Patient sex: M
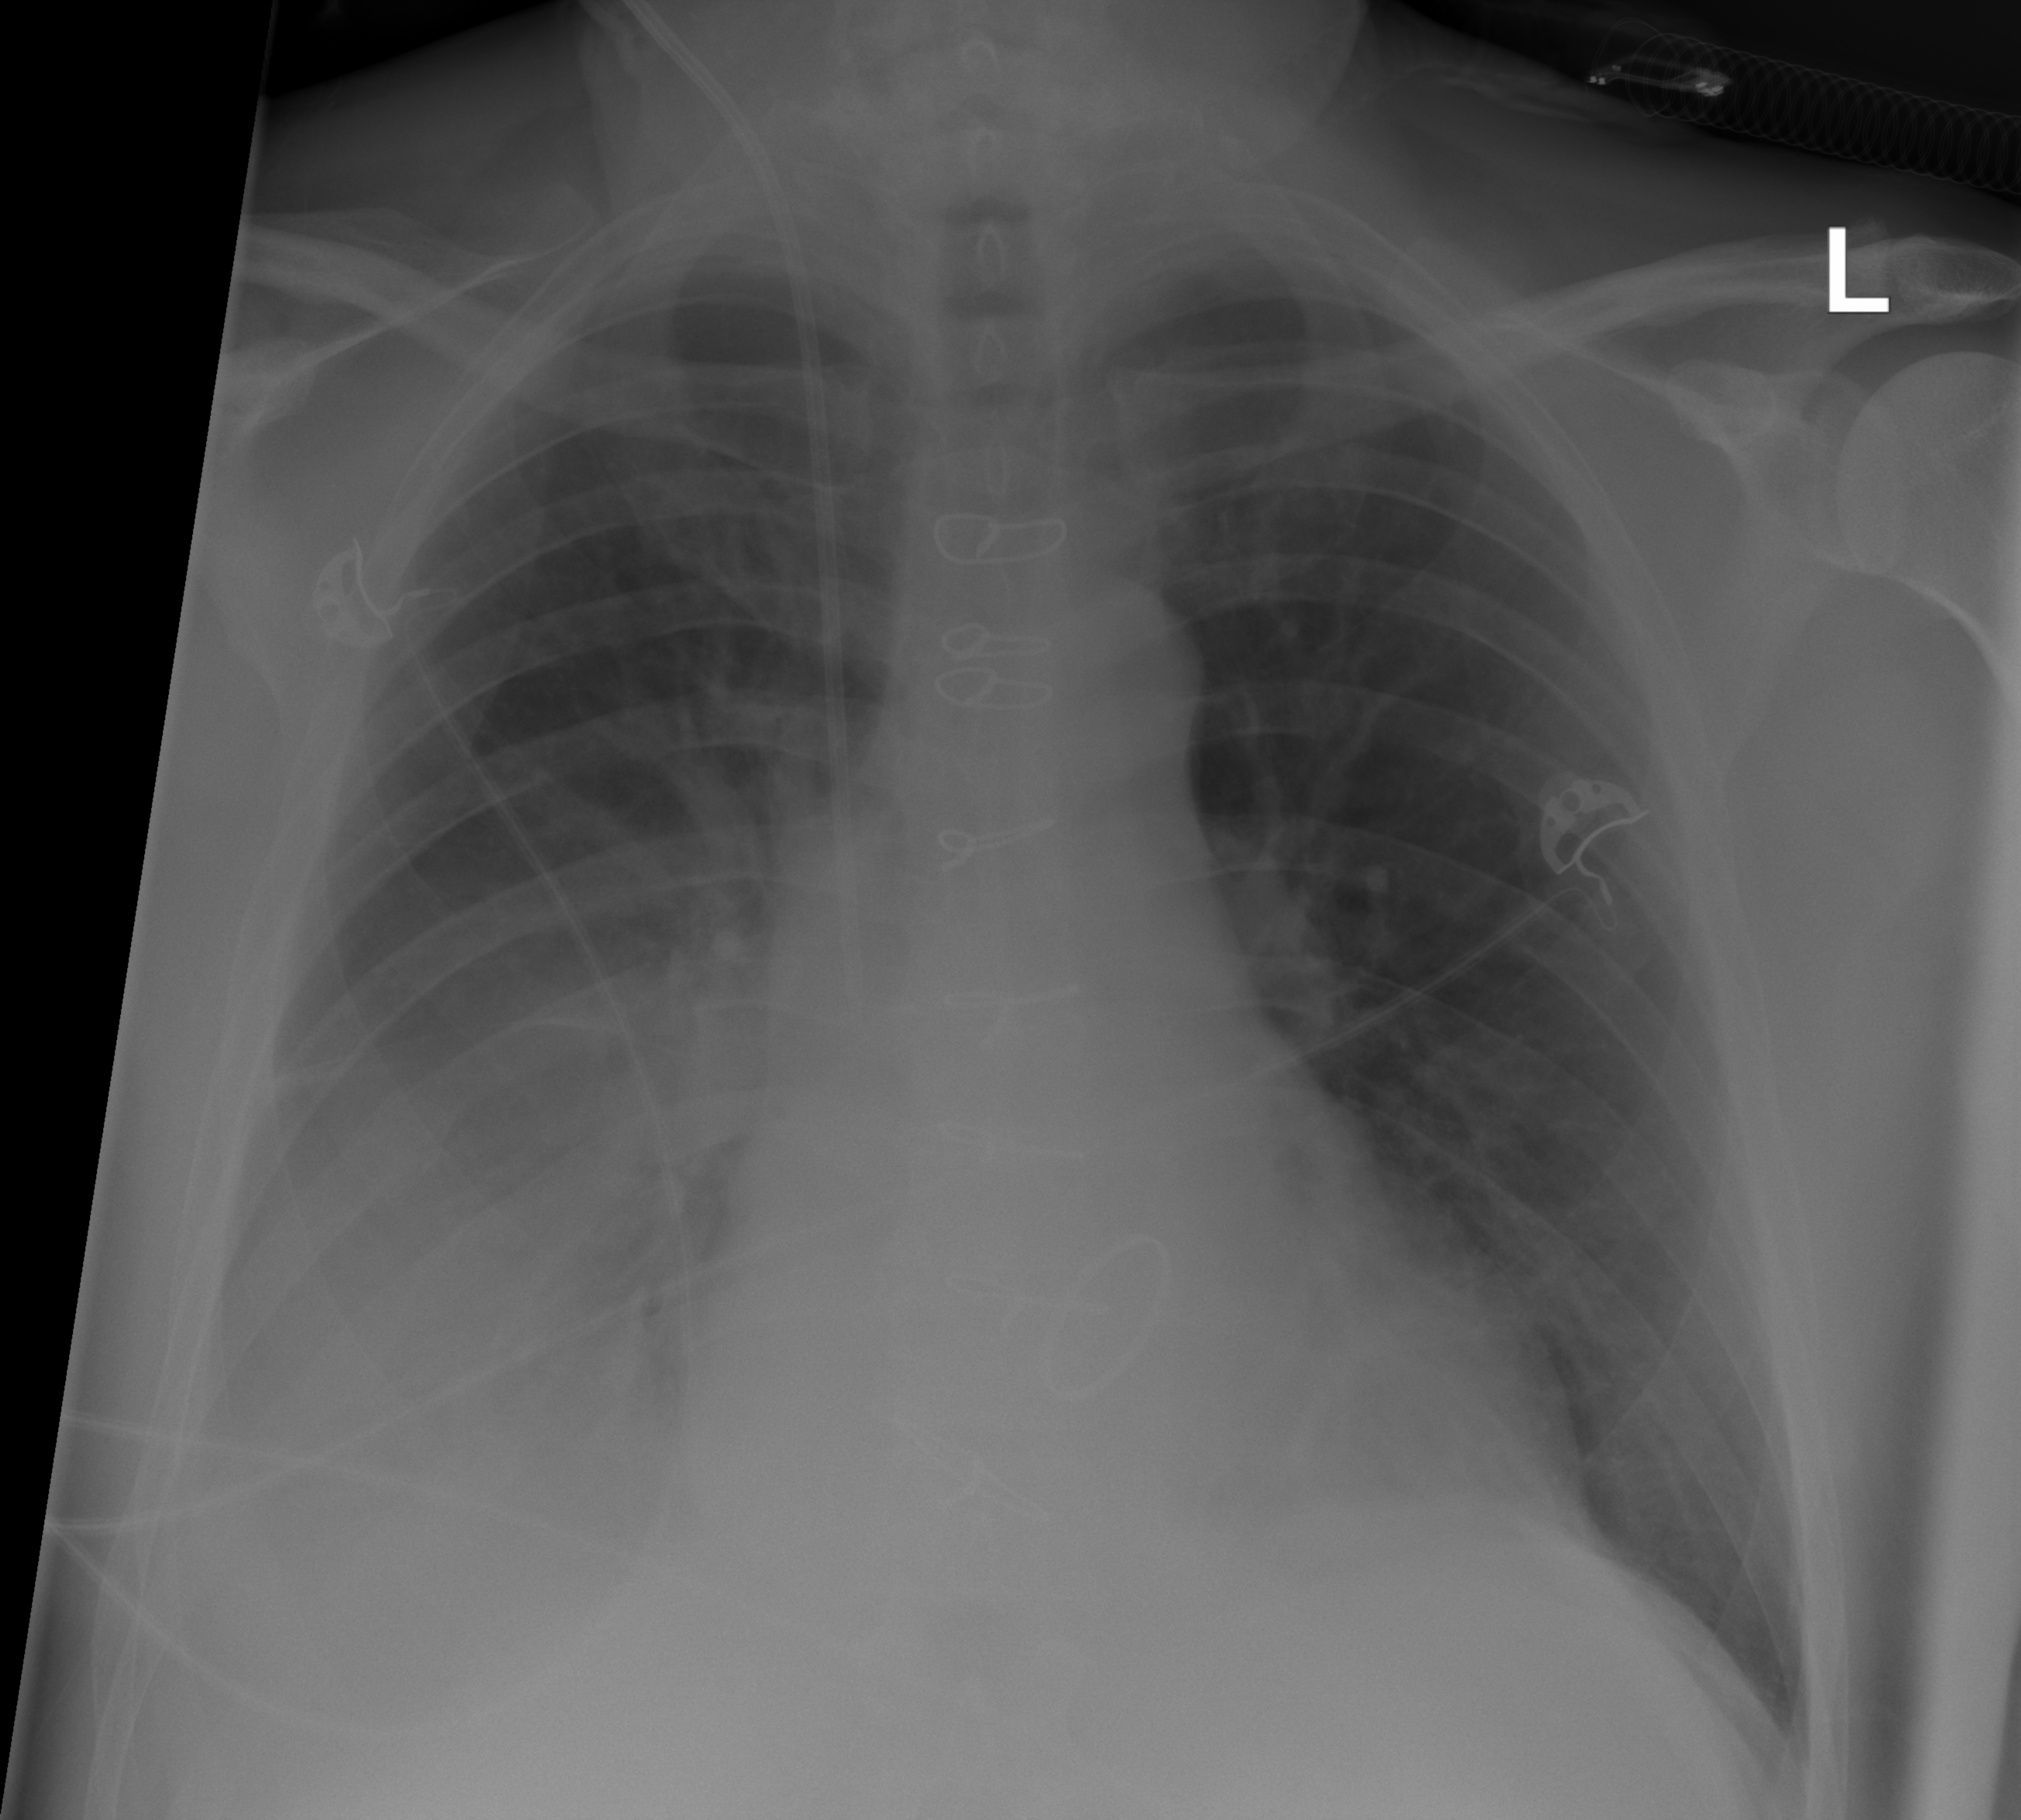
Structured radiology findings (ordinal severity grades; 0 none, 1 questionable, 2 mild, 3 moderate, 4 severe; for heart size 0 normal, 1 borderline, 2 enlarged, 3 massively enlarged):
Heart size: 0
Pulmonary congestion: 0
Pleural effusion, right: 2
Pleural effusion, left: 0
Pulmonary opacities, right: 2
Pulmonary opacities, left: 0
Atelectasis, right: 2
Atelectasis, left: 0